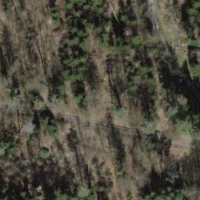
EUNIS habitat code: 41
Species observed at this site:
Lysimachia nemorum